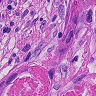
Metastatic tissue present: yes